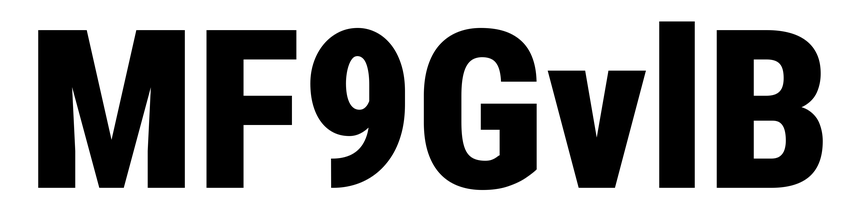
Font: Roboto_Condensed_Black